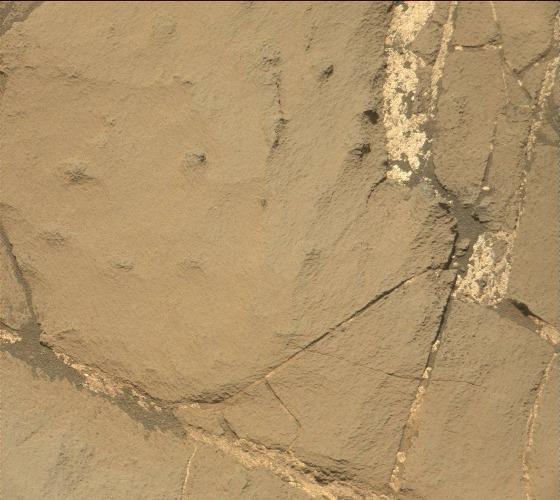
Terrain classes present: Bedrock, Gravel / Sand / Soil, Rock, Shadow